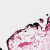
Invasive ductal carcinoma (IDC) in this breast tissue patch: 0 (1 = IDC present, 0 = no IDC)